Current action and preconditions to check: trajectory_clear

Your task: For each precondition in the list above, predict whether it will hold at this action.

Consider the current scene as observed from the mobile robot's camera, and analyze the predicted future states of all dynamic agents (e.g., people, animals, vehicles, or any moving entities) within the NEXT SECOND.

IMPORTANT: Only answer "very likely" if you are absolutely certain—based on strong, clear evidence—that a dynamic agent will violate the precondition in the predicted future state. Do NOT answer "very likely" for unlikely, ambiguous, or low-probability risks.

Ask yourself for each precondition: Is there a high probability, with clear and convincing evidence, that the predicted future states of any dynamic agent will interfere with the predicted future state of the currently executing action within the NEXT SECOND, causing that precondition to fail?

Assess the risk level based on these predictions. Use "likely" or "very likely" if motions create a clear risk of interference.

Use "neutral" or "improbable" if agents are nearby but their predicted paths are clearly diverging or non-conflicting.

Failure Risk Categories: "very improbable", "improbable", "neutral", "likely", "very likely"

Answer Format: Output ONLY the probability_of_failure value from these categories: "very improbable", "improbable", "neutral", "likely", "very likely"

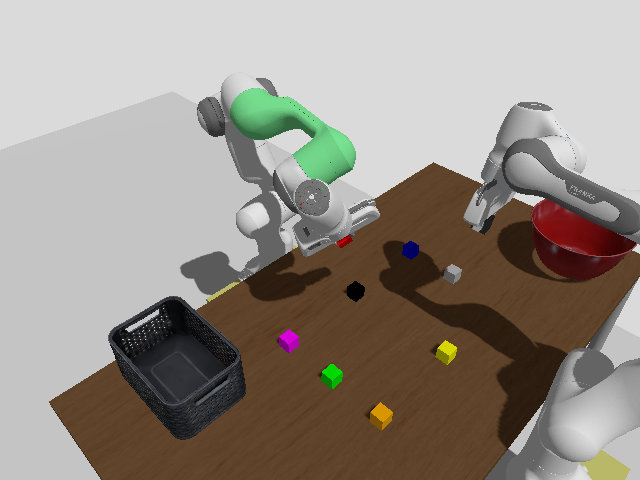

Answer: very improbable